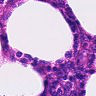
Metastatic tissue present: no